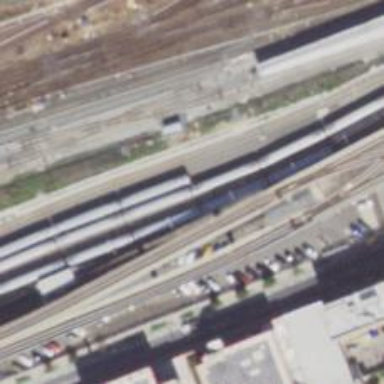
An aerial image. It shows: Electrified rail yard in service.